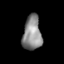
Tissue: skin
Cell type: Epithelial cells
Senescence score: 0.2485
Nuclear area (px): 629
Mean DAPI intensity: 139.13